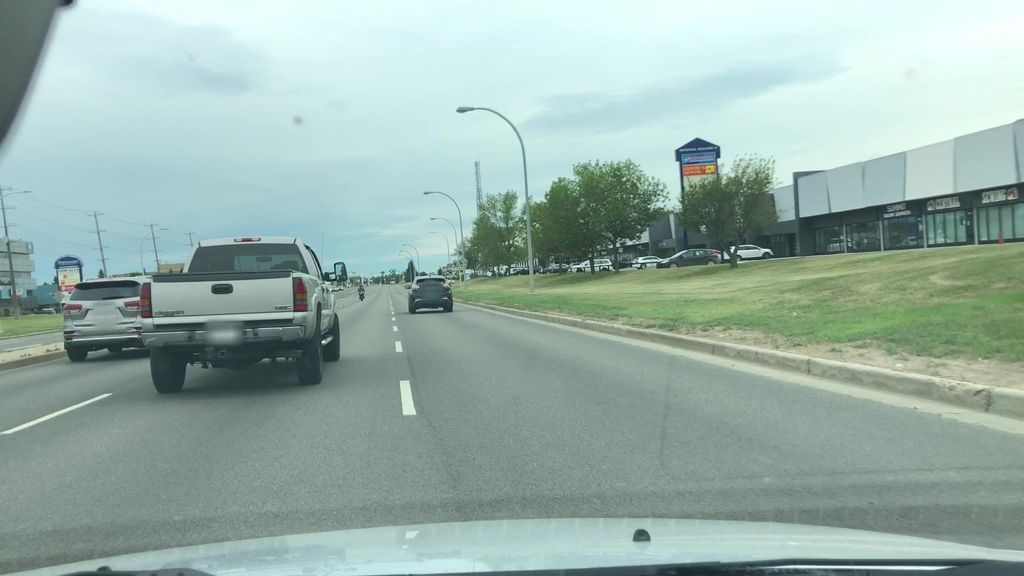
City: edmonton